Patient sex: M
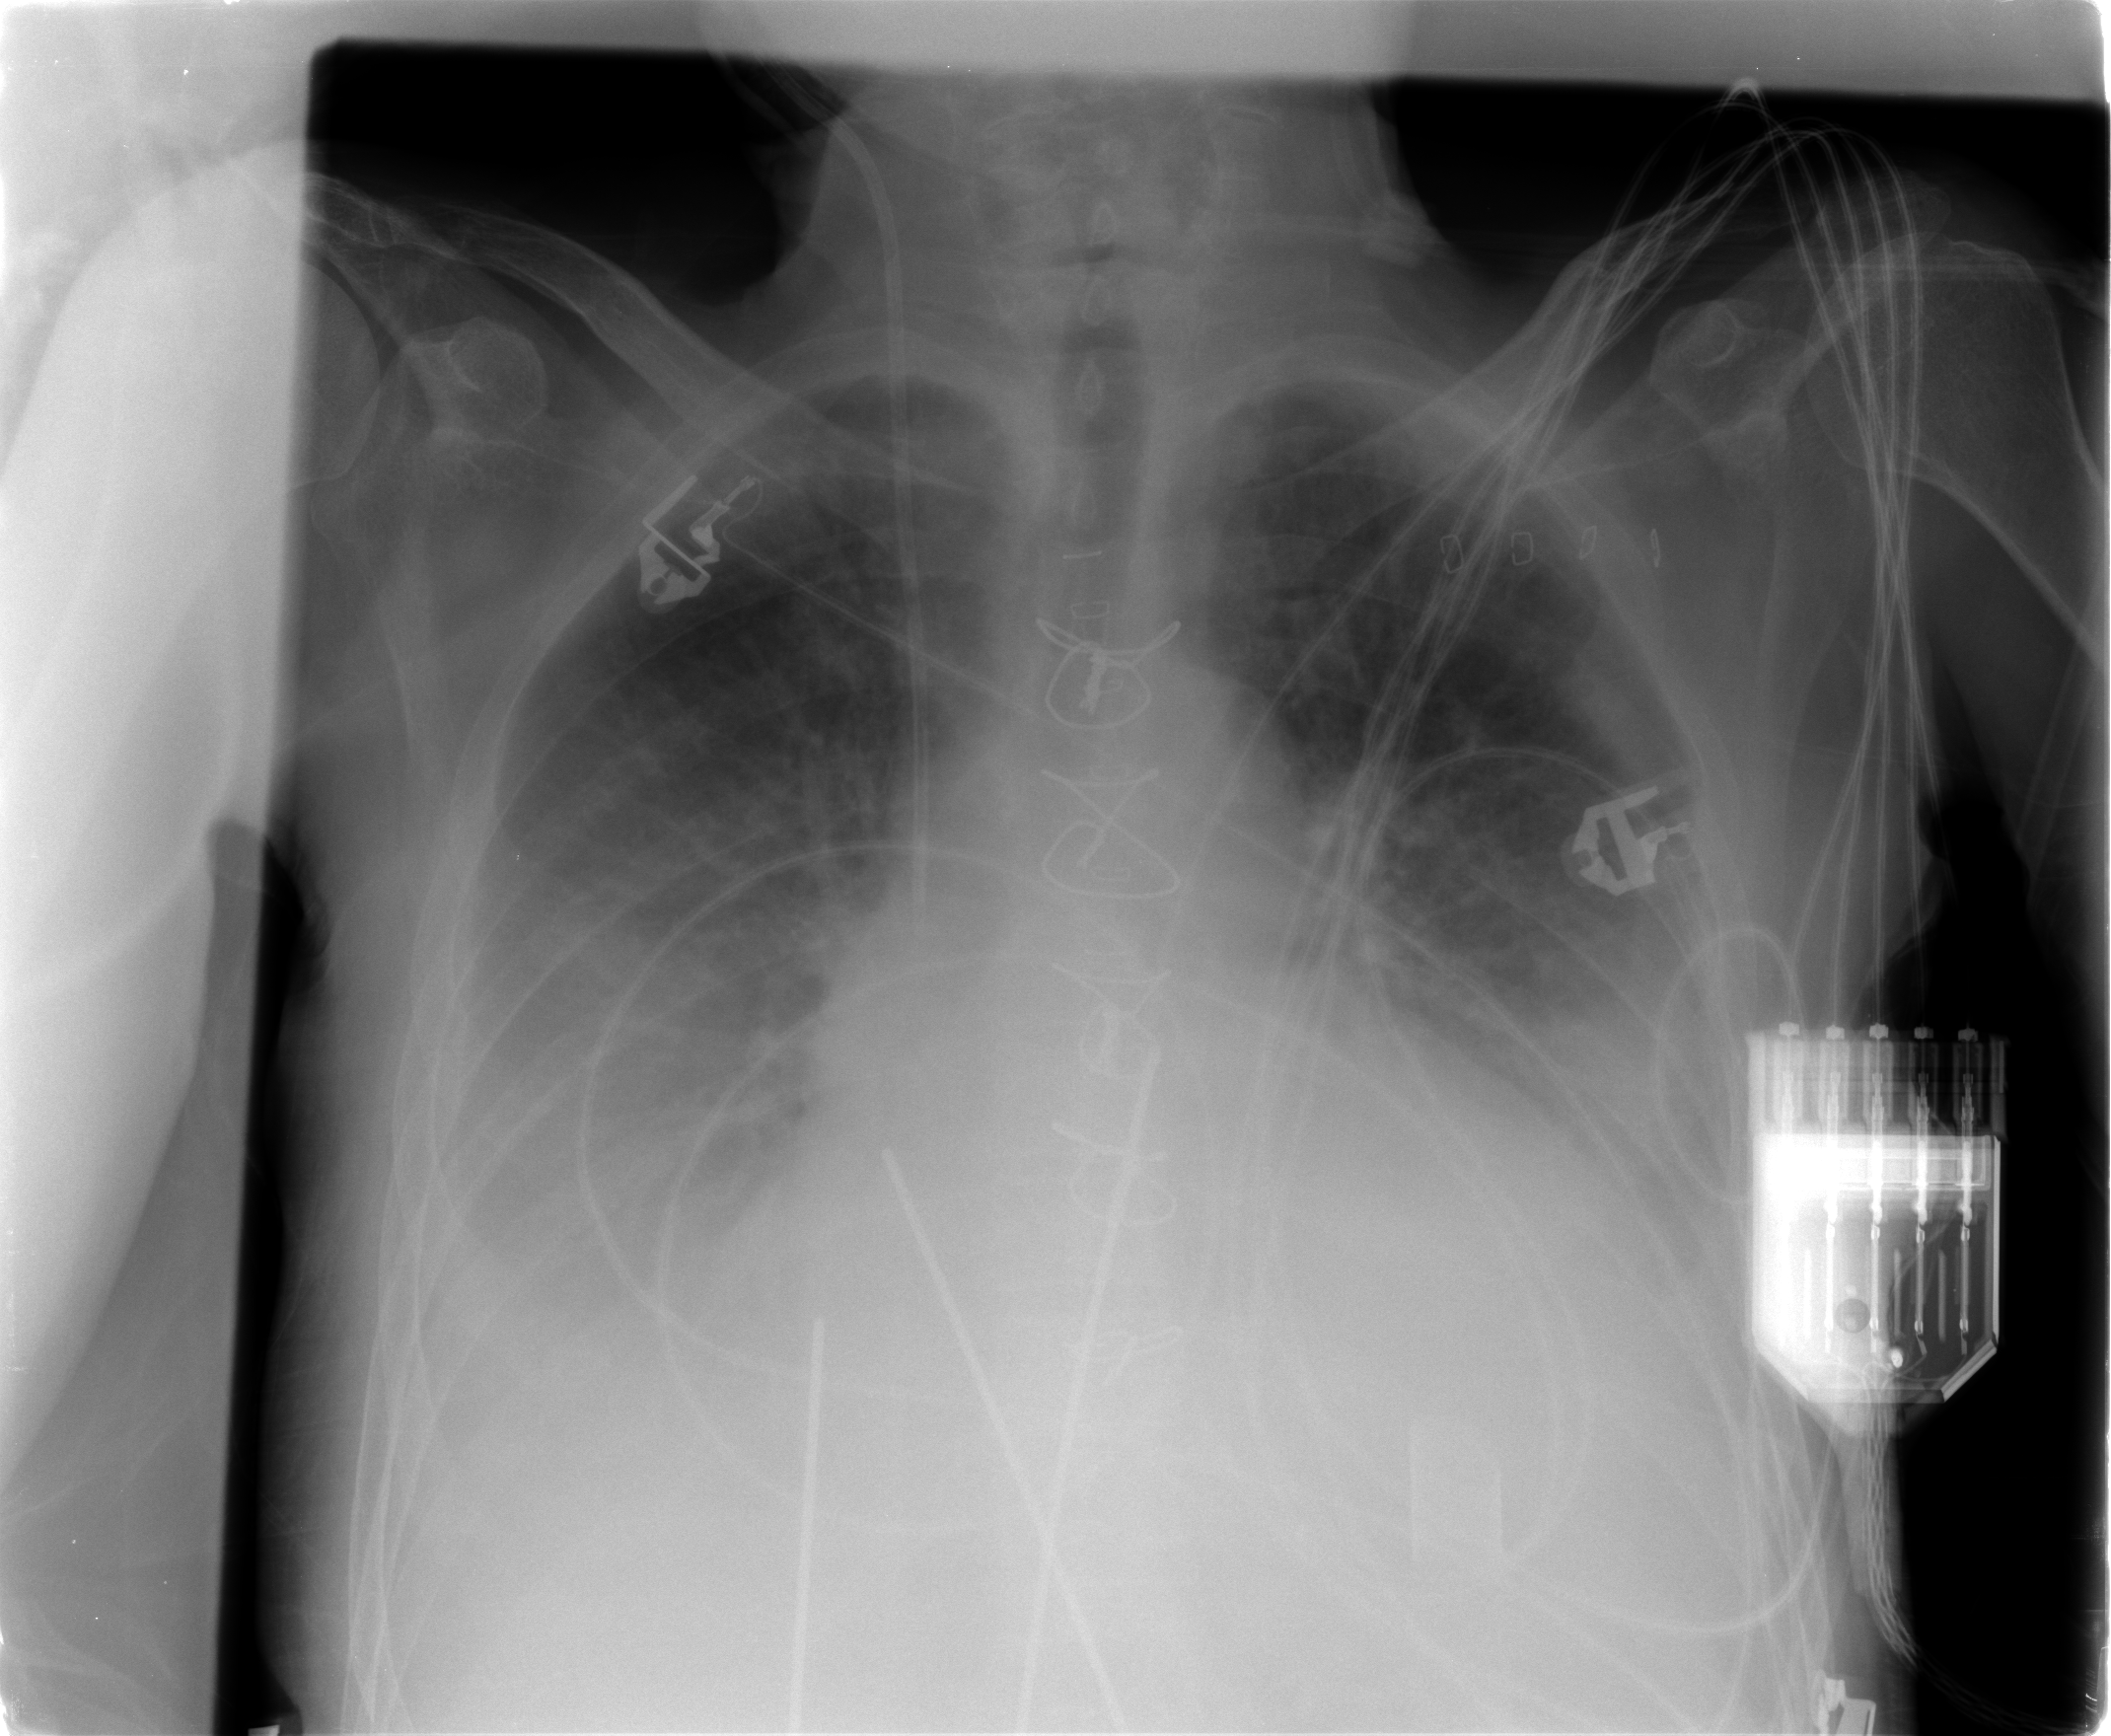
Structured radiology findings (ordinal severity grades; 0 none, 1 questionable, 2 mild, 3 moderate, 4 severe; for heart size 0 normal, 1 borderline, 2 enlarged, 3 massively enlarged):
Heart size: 2
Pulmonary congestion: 3
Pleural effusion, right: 3
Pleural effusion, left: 3
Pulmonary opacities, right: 1
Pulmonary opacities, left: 1
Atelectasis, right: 2
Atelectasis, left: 2